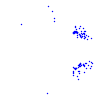
Particle: proton